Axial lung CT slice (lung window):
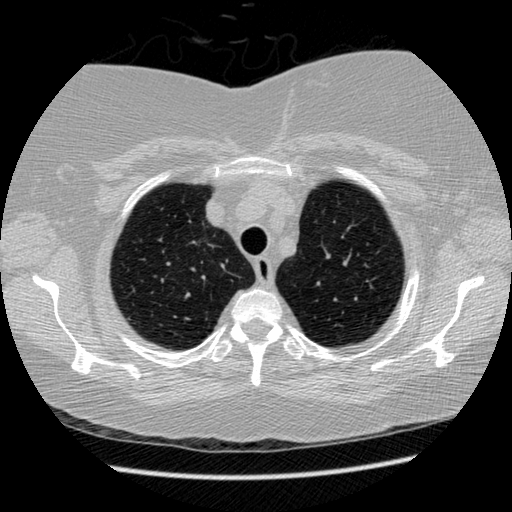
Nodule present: no